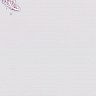
Metastatic tissue present: no